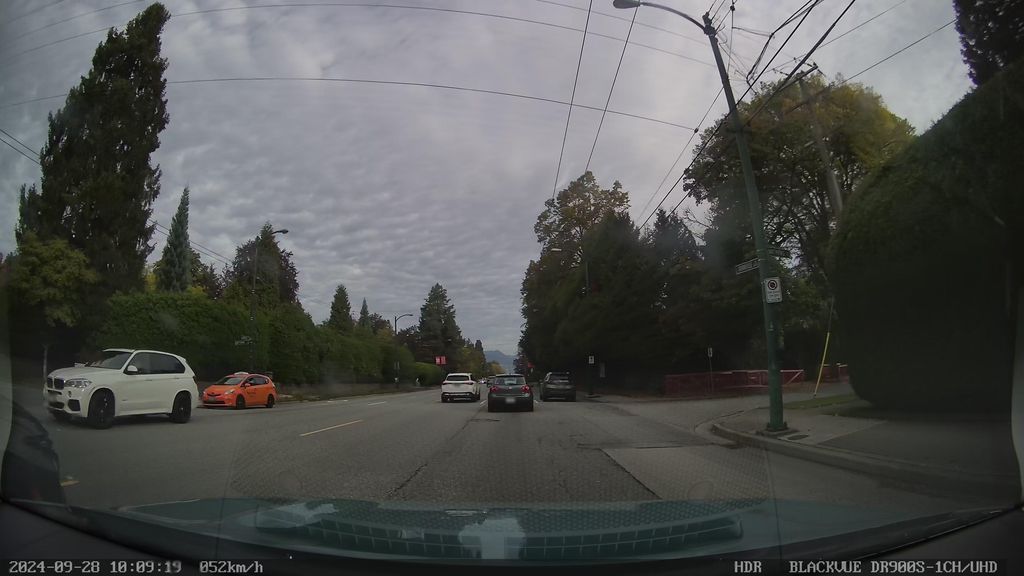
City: vancouver